Field crop: maize
Growth stage: 2
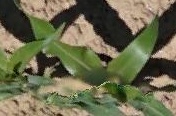
Species: maize